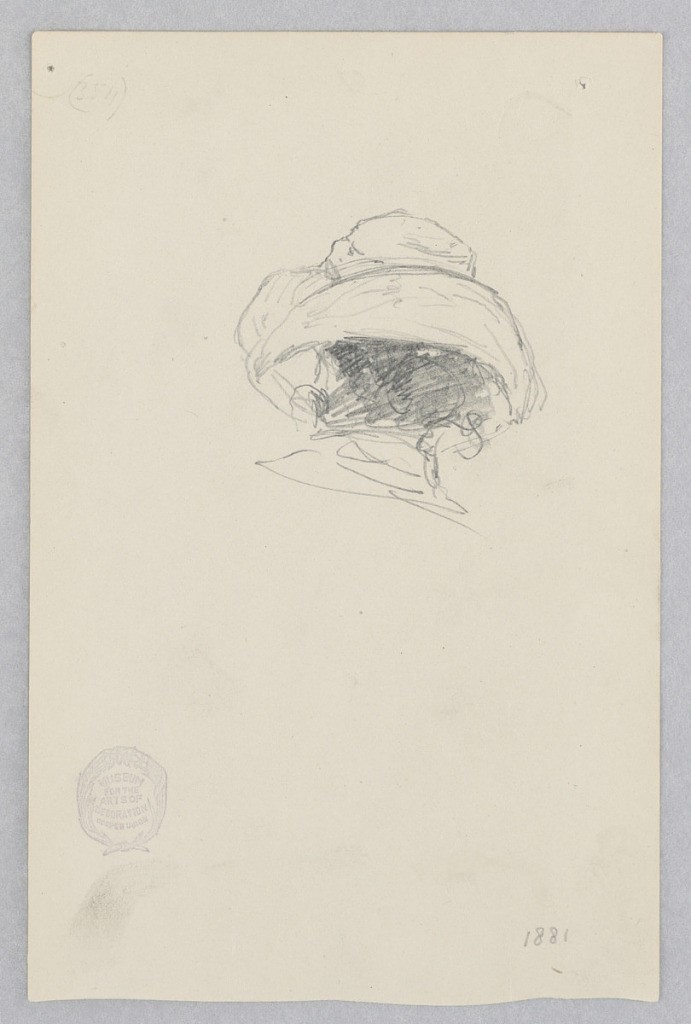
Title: Figure
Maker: Robert Frederick Blum, American, 1857–1903
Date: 1881
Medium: Graphite on wove paper
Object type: Drawing
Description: Partial sketch of figure wearing a hat.